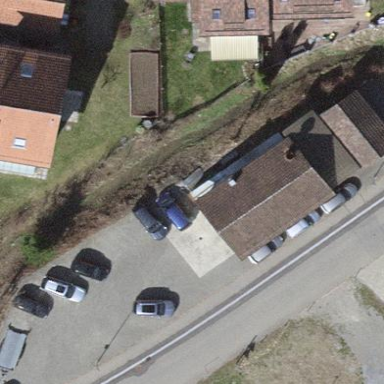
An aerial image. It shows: Detached building.